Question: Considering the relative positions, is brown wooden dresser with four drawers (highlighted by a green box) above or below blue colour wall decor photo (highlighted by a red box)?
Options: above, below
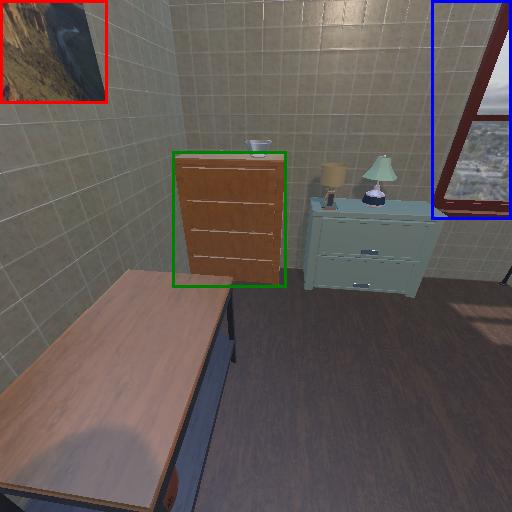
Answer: above